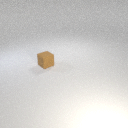
small brown rubber cube